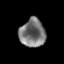
Tissue: prostate
Cell type: T cells
Senescence score: 0.3004
Nuclear area (px): 709
Mean DAPI intensity: 119.331